九年级 · 度量几何学
《九章算术》中, 有一数学史上有名的测量问题: “今有邑, 东西七里, 南北九里, 各开中门, 出东门一十五里有木, 问: 出南门几何步而见木? ” 今译如下: 如图, 矩形 $A B C D$, 东边城墙 $A B$ 长 9 里,南边城墙 $A D$ 长 7 里, 东门点 $E$, 南门点 $F$ 分别位于 $A B, A D$ 的中点, $E G \perp A B, F H \perp A D, E G=15$ 里, $H G$ 经过 $A$ 点, 则 $F H$ 的长为 $($ )

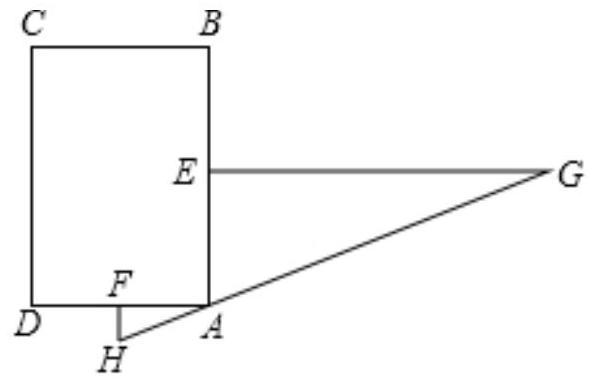
A. 0.95 里
B. 1.05 里
C. 2.05 里
D. 2.15里

答案: B
解析: 解: $\because$ 四边形 $A B C D$ 是矩形, $E G \perp A B, F H \perp A D$,

$\therefore \angle H F A=\angle A E G=\angle D A B=90^{\circ}$,

$\therefore F H / / A E$,

$\therefore \angle F H A=\angle E A G$,

$\therefore \triangle A F H \sim \triangle G E A$,

$\therefore \frac{F A}{E G}=\frac{F H}{E A}$,

$\because E$ 是 $A B$ 的中点, $F$ 是 $A D$ 的中点, $A B=9$ 里, $A D=7$ 里, $E G=15$ 里,

$\therefore E A=4.5$ 里, $F A=3.5$ 里,

$\therefore \frac{3.5}{15}=\frac{F H}{4.5}$,

解得: $F H=1.05$.

故选: $B$.

首先根据题意得到 $\triangle A F H \sim \triangle G E A$, 然后利用相似三角形对应边成比例列出比例式求得答案即可.

本题考查了相似三角形的应用, 解题的关键是从实际问题中整理出相似三角形, 难度不大.